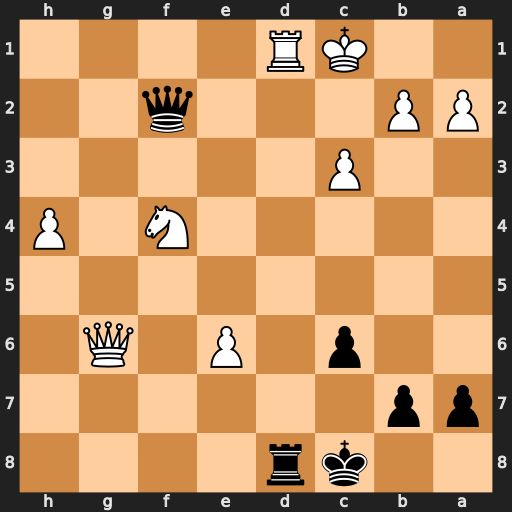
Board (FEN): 2kr4/pp6/2p1P1Q1/8/5N1P/2P5/PP3q2/2KR4
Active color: b
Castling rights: -
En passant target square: -
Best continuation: Qxf4+ Kb1 Rxd1+